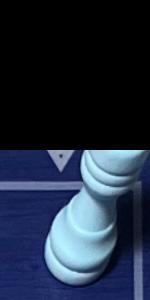
Label: Rook_White